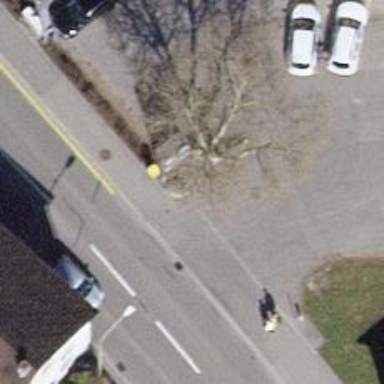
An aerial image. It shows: Post box.